Question: I am having problem with filtering the entities after addFilter() has been
deprecated from Google App Engine .
Objective : to list those Entities which are having UID = "rahul"
what i tried :
'''
com.google.appengine.api.datastore.DatastoreService ds=DatastoreServiceFactory.getDatastoreService();
Query q = new Query("Upload");
q.setFilter(FilterOperator.EQUAL.of("UID","rahul"));
PreparedQuery pq = ds.prepare(q);
for (Entity result : pq.asIterable())
{
String title = (String) result.getProperty("url");
resp.getWriter().println(title);
}
'''
And this is my DataStore Instance for "Upload" Entity :

But, I am getting a blank page when launching the app .
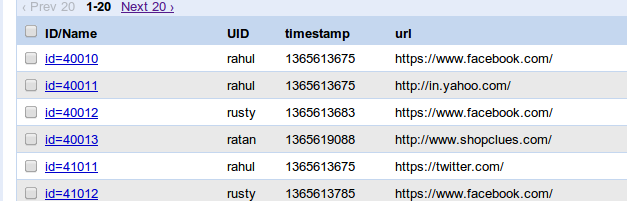
Answer: It should give the desired output. If it is giving blank page then kindly check logs in Google Dashboard or shared logs.